Question: I want to make the display of time as in the iOS system clock (time in capital letters, and part of the day small but capital).

I know that I need the help of an attributed string, but I don't know how to make it compatible with different time display formats (12 and 24 hours), different languages and a local place.
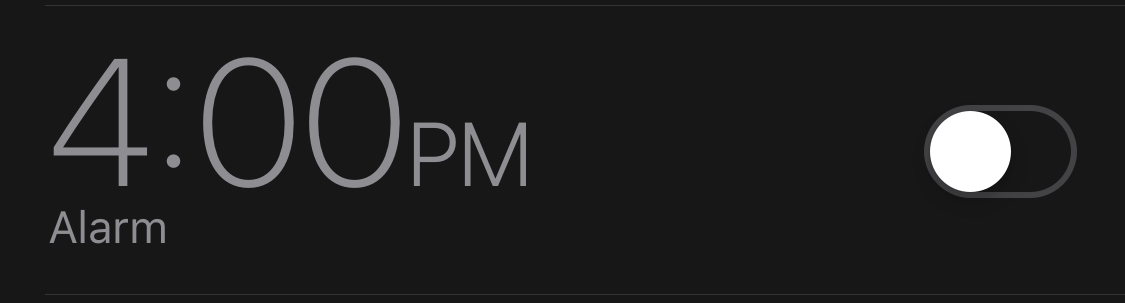
Answer: To get time in string representation according user locale, you can use:
'''
let formatter = DateFormatter()
formatter.timeStyle = DateFormatter.Style.short //Or in short formatter.timeStyle = .short
let time = formatter.string(from: Date())
'''
For example it returns you 23:47 for Russia, and 11:47 PM for US.
Then we can check if time format returned with day part for user locale. If so we set another font for last two characters in string, which is our day part.
'''
if let range = time.range(of: formatter.amSymbol) ?? time.range(of: formatter.pmSymbol) {
let fontSize: CGFloat = 8.0
let nsRange = NSRange(range, in: time)
let attrString = NSMutableAttributedString(string: time)
attrString.addAttributes([.font: UIFont.systemFont(ofSize: fontSize)], range: nsRange)
label.attributedText = attrString
} else {
label.text = time
}
'''